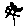
Label: flower